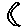
Label: moon